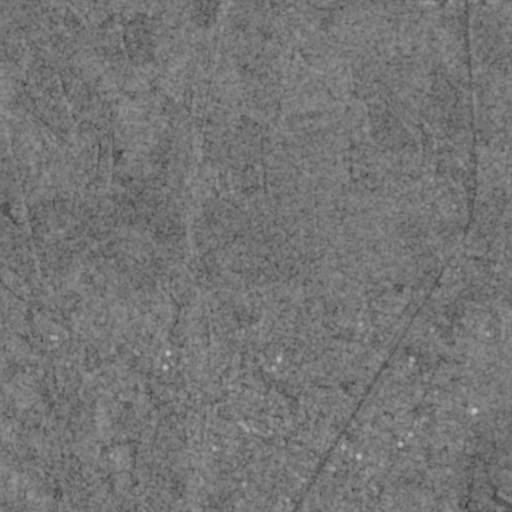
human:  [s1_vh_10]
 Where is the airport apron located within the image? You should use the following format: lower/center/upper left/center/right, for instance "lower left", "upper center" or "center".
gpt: The airport apron is located in the lower right of the image.
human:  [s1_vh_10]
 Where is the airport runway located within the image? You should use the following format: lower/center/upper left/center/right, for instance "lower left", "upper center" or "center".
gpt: The airport runway is located in the lower right of the image.
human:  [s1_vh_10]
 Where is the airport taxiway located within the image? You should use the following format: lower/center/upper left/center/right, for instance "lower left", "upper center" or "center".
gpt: The airport taxiway is located in the lower right of the image.
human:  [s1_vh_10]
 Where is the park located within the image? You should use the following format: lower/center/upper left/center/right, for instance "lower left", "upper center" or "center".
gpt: The park is located in the lower center of the image.
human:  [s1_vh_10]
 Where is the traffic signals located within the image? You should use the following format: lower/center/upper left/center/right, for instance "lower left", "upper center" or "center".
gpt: The traffic signals is located in the lower center of the image.
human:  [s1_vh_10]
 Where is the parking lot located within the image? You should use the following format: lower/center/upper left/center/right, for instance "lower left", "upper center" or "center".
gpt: There is no parking lot in the image.

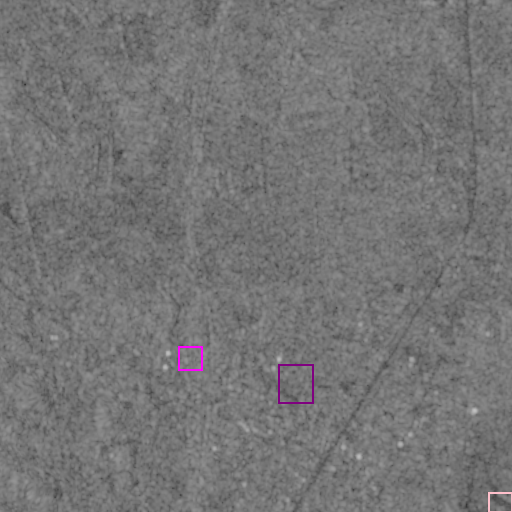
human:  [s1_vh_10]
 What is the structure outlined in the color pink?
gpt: The structure outlined in pink is an airport apron.
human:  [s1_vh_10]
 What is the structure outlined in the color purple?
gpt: The structure outlined in purple is a park.
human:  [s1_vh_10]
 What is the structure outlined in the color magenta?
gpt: The structure outlined in magenta is a building.
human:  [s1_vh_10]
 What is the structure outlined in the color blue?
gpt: There is no blue outline.